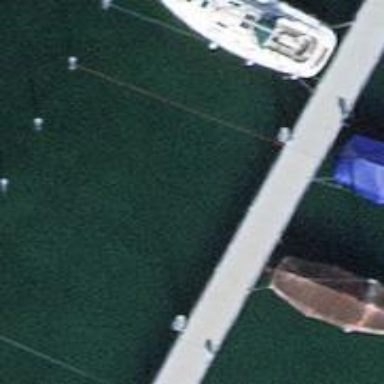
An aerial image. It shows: Man-made pier.